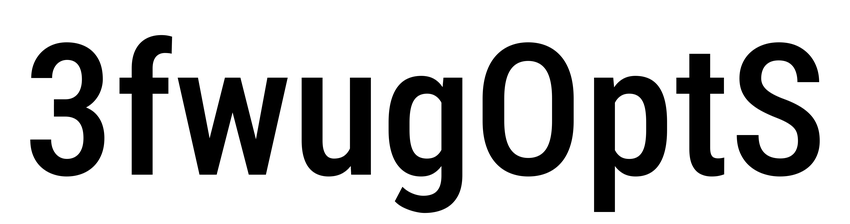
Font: Roboto_Condensed_Medium